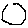
Label: hexagon